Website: apple
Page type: customer-info-address
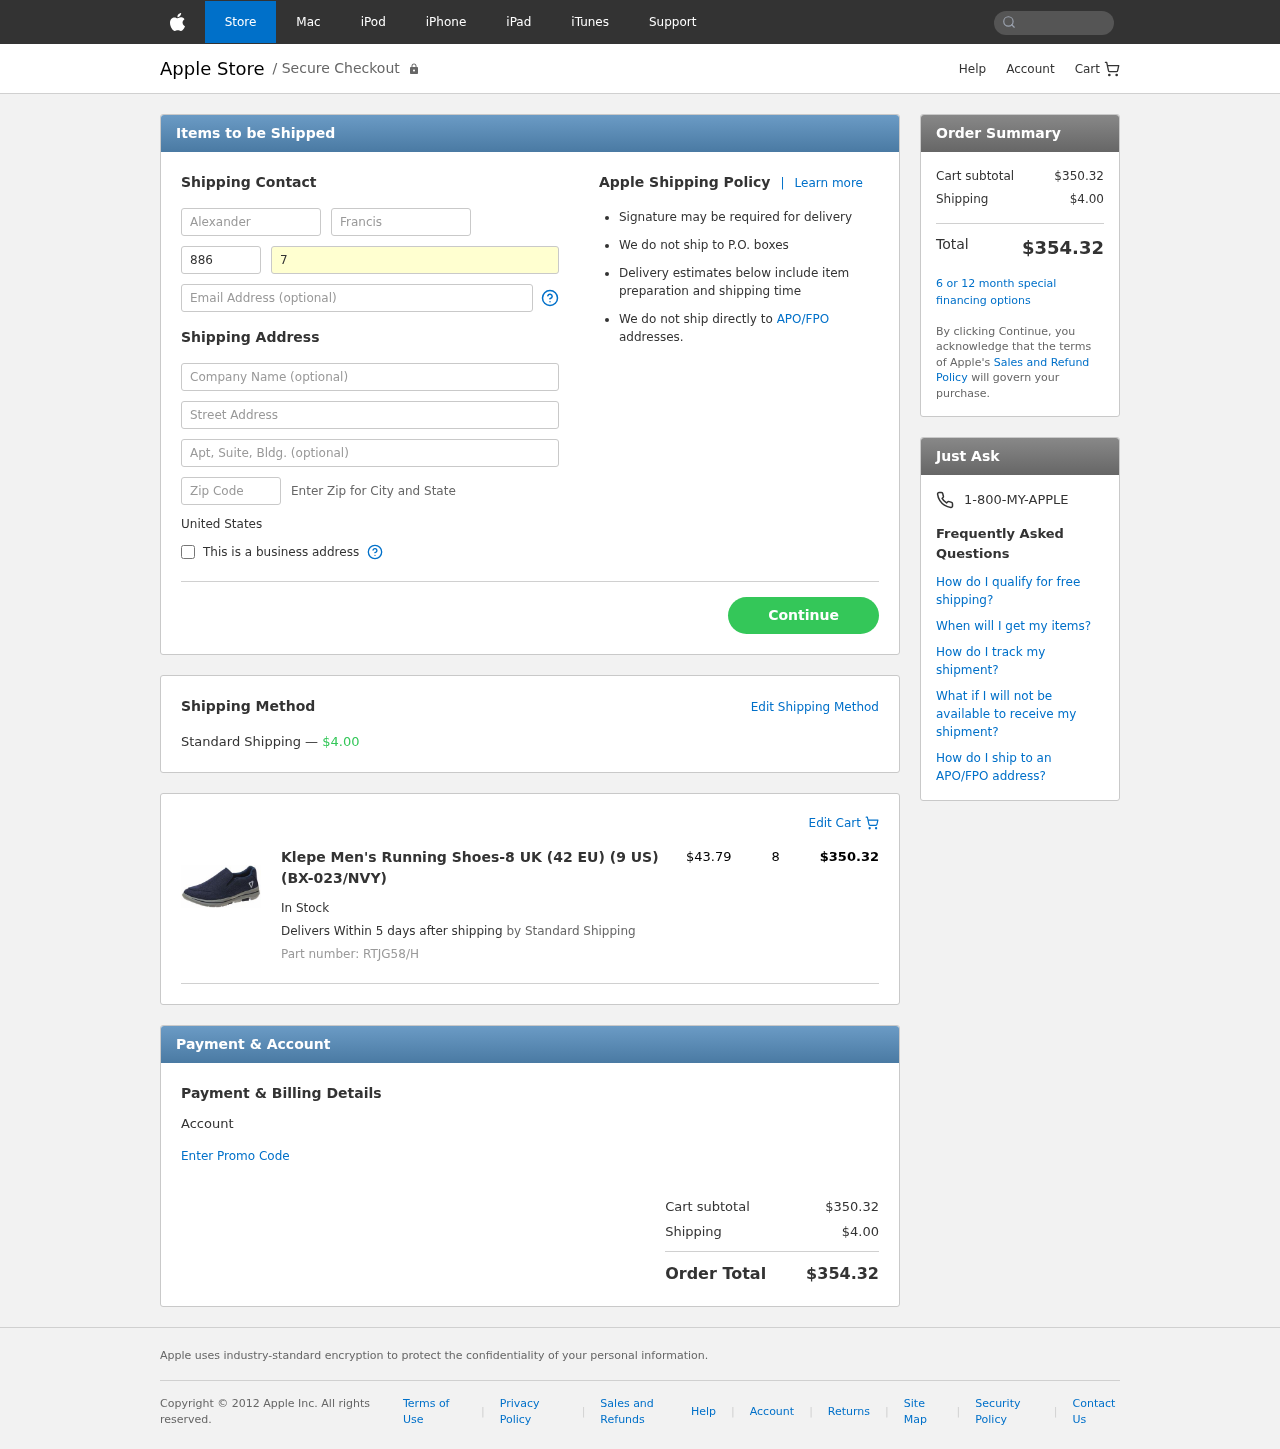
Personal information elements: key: PII_COUNTRY
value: United States
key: PII_FIRSTNAME
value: Alexander
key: PII_LASTNAME
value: Francis
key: PII_PHONE_AREA
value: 886
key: PII_PHONE_LINE
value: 7109
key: PII_EMAIL
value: afrancis@hotmail.com
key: PII_COMPANY
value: Spencer PLC
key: PII_STREET
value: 5107 Elliott Cliff Apt. 451
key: PII_POSTCODE
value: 31206
Product elements: key: PRODUCT1_NAME
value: Klepe Men's Running Shoes-8 UK (42 EU) (9 US) (BX-023/NVY)
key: PRODUCT1_PRICE
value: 43.79
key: PRODUCT1_QUANTITY
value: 8
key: PRODUCT1_SKU
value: RTJG58/H
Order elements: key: ORDER_SHIPPING_COST
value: $4.00
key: ORDER_ITEM_TOTAL
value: $350.32
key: ORDER_SUBTOTAL
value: $350.32
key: ORDER_TOTAL
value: $354.32